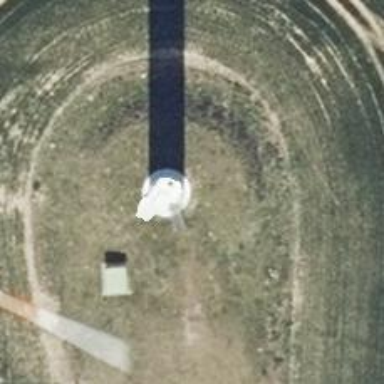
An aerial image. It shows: Wind turbine generator that utilizes wind as its source for generating electricity. It is of the horizontal axis type.